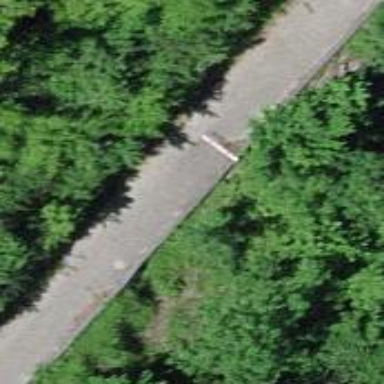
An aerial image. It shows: Lift gate barrier.